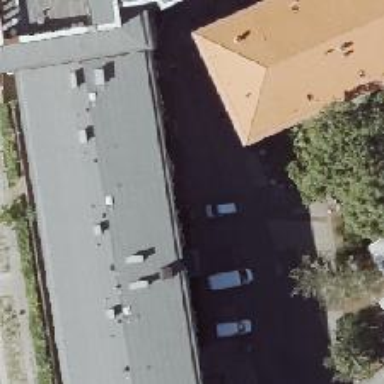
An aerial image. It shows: View of roof with edges.